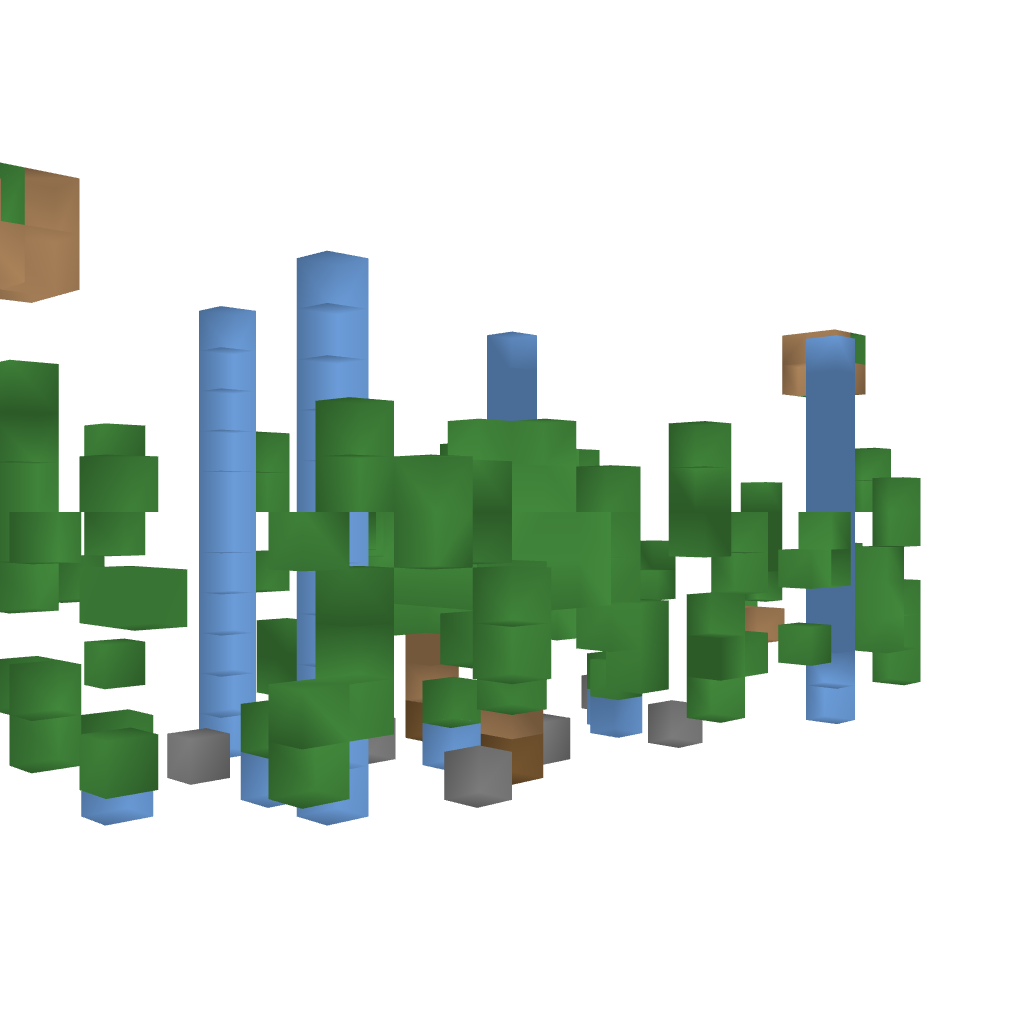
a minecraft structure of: temple of nature bad low quality